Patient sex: M
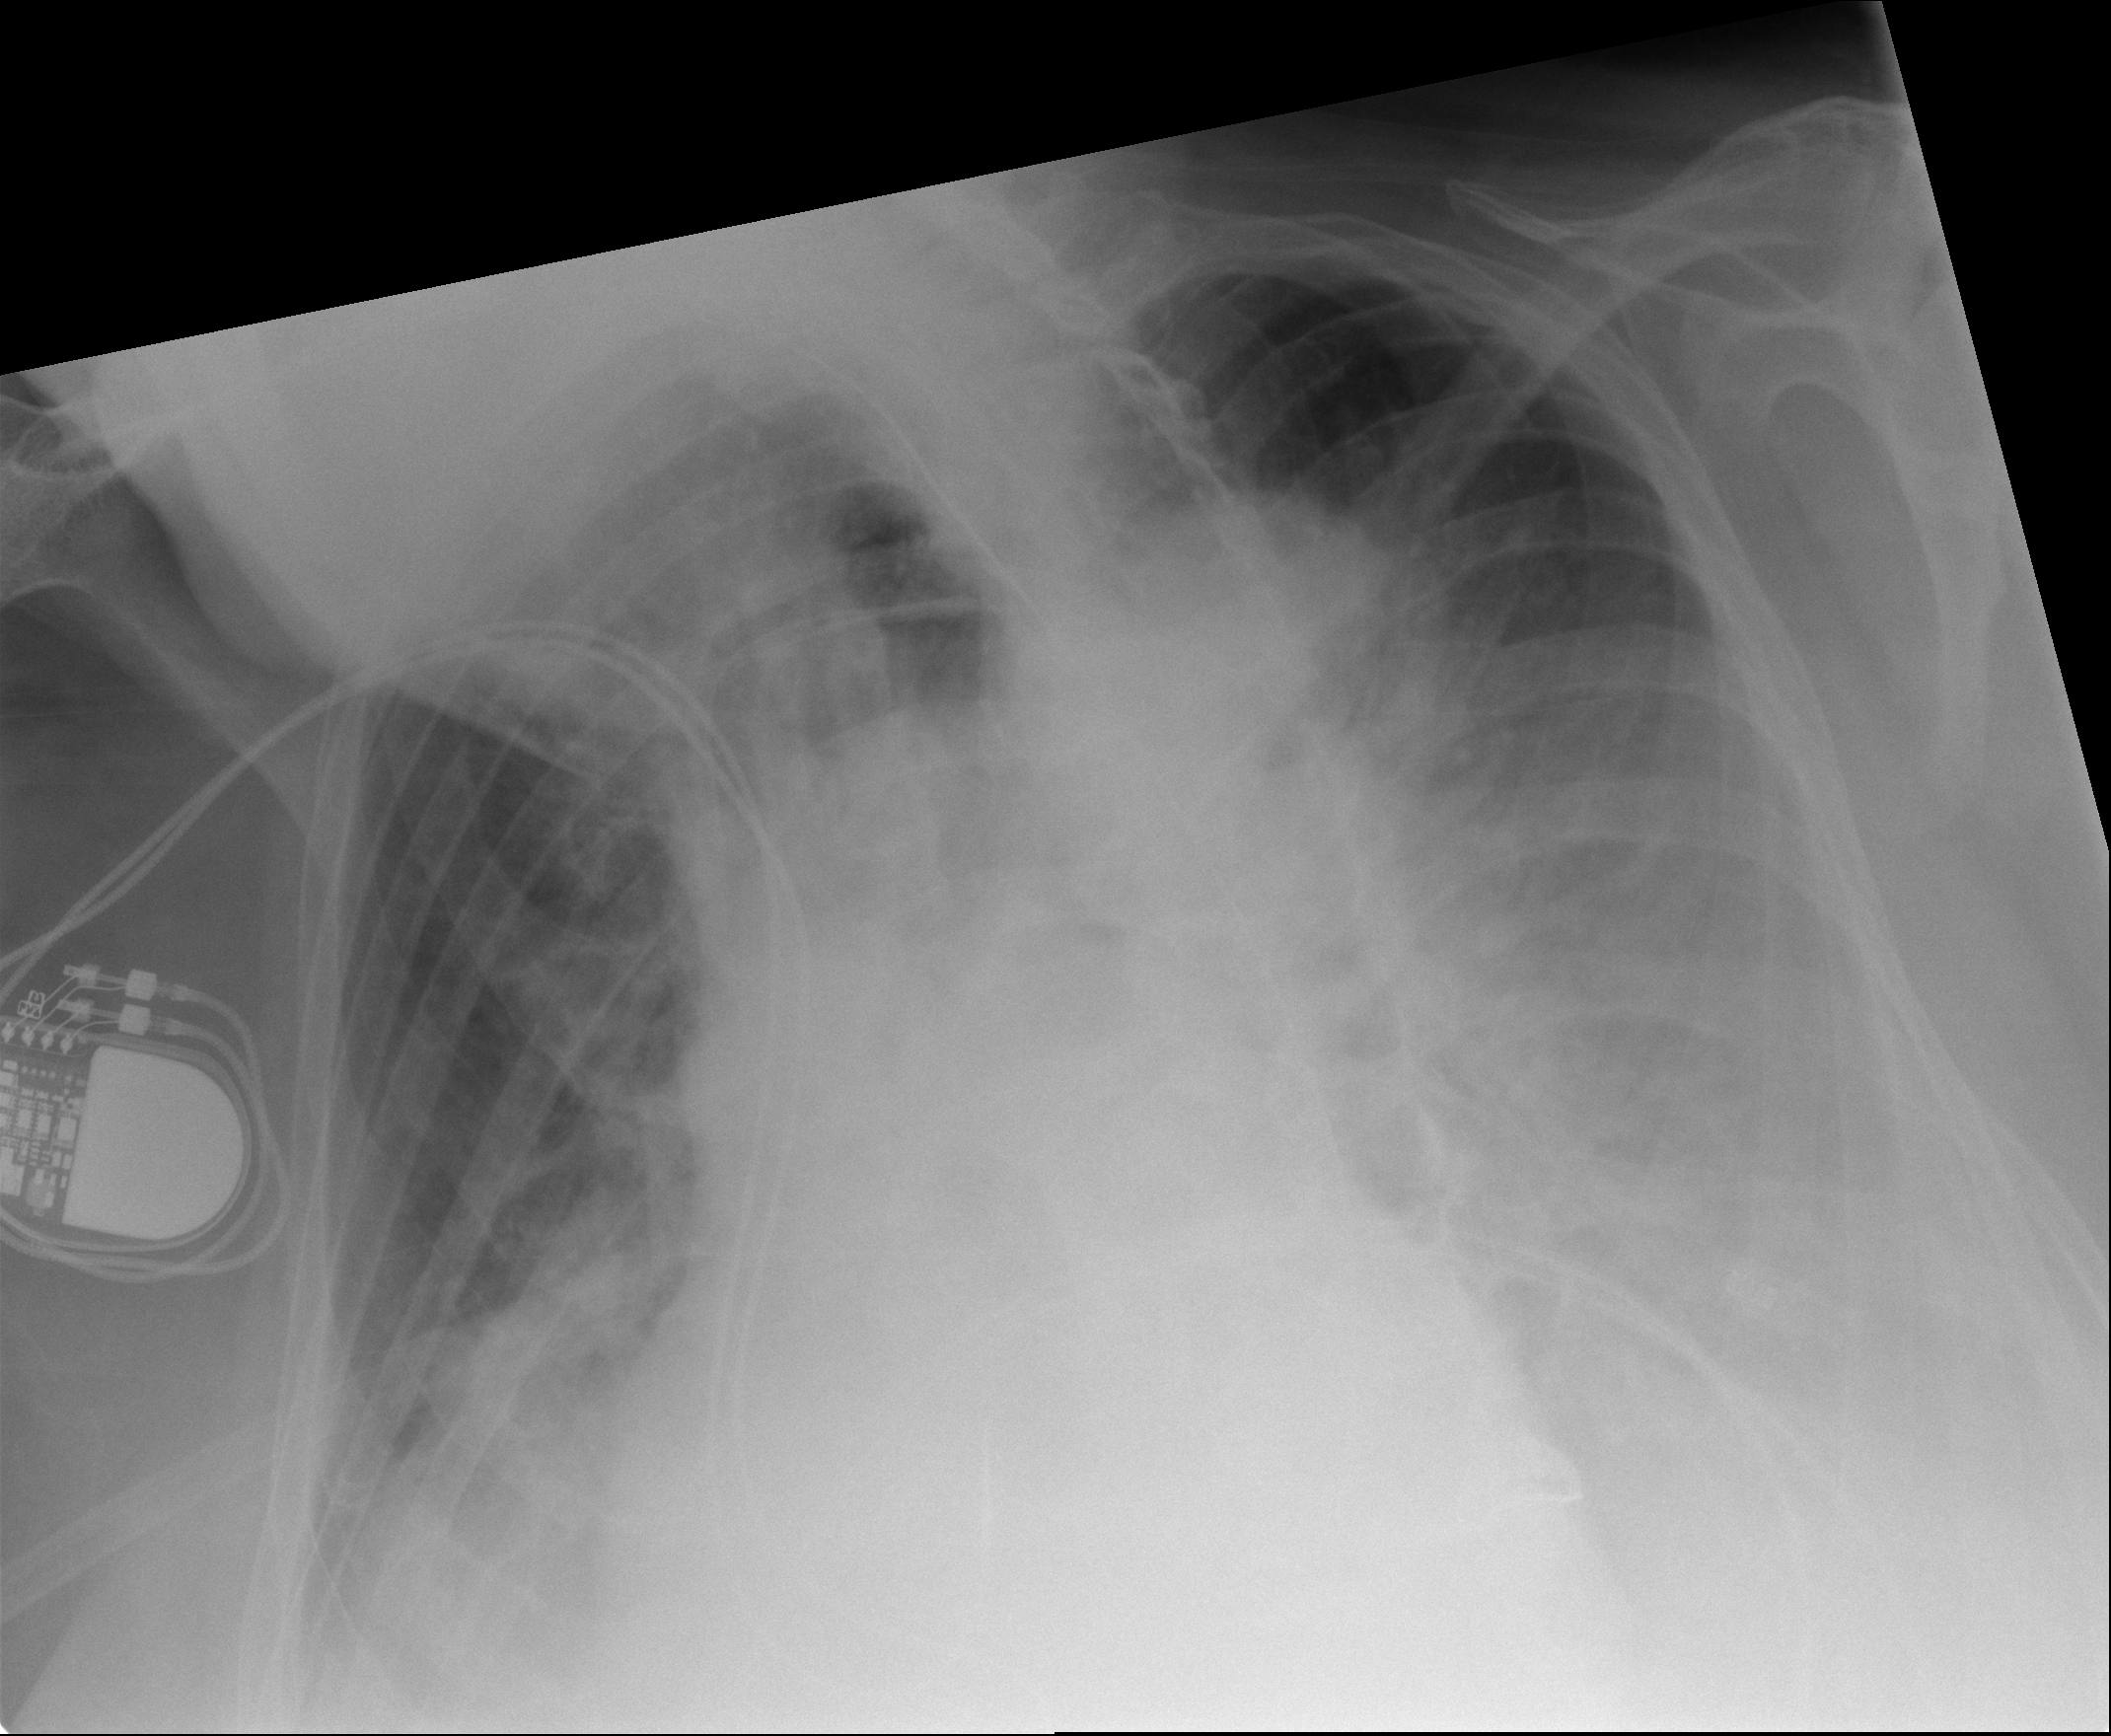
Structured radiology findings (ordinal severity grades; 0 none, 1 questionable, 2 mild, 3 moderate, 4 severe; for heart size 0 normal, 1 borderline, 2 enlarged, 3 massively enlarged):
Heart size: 1
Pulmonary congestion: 3
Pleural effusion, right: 1
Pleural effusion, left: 3
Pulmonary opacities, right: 2
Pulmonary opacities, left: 0
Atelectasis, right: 2
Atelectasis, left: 3